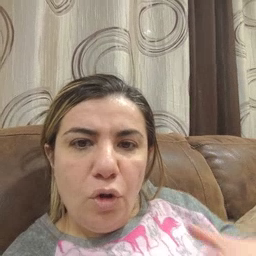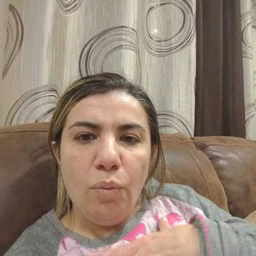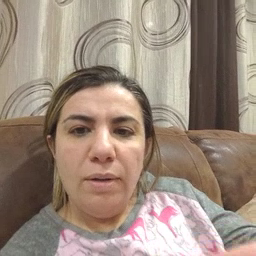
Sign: white